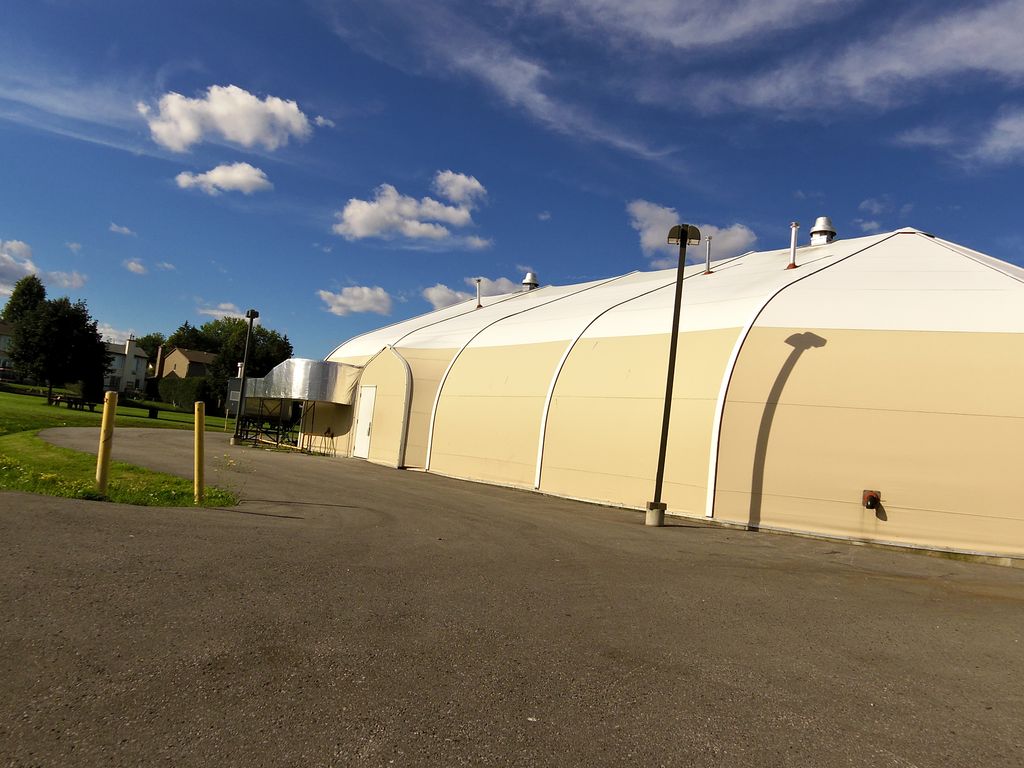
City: ottawa-gatineau